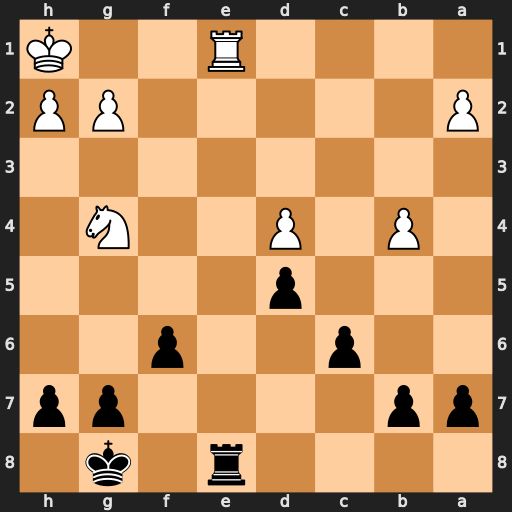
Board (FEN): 4r1k1/pp4pp/2p2p2/3p4/1P1P2N1/8/P5PP/4R2K
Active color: b
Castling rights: -
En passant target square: -
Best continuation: Rxe1#